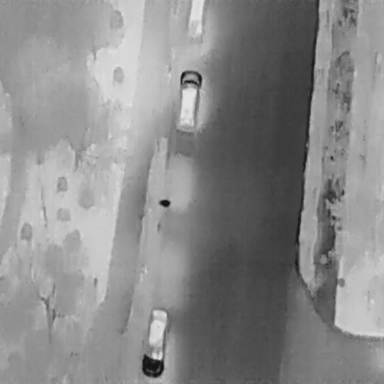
There are three Cars in the infrared image.